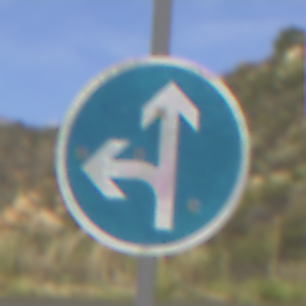
Verkehrszeichen: VorgeschriebeneFahrtrichtungGeradeausOderLinks
Umgebung: Outdoor, RoadRail
Tageszeit: MorningAfternoon
Wetter: PartlyCloudy
Licht: Natural
Jahreszeit: NotSpecified
Kontrast: HighContrast